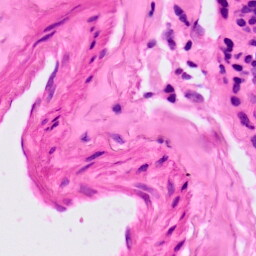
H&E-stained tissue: Lung